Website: walmart
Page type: gifting
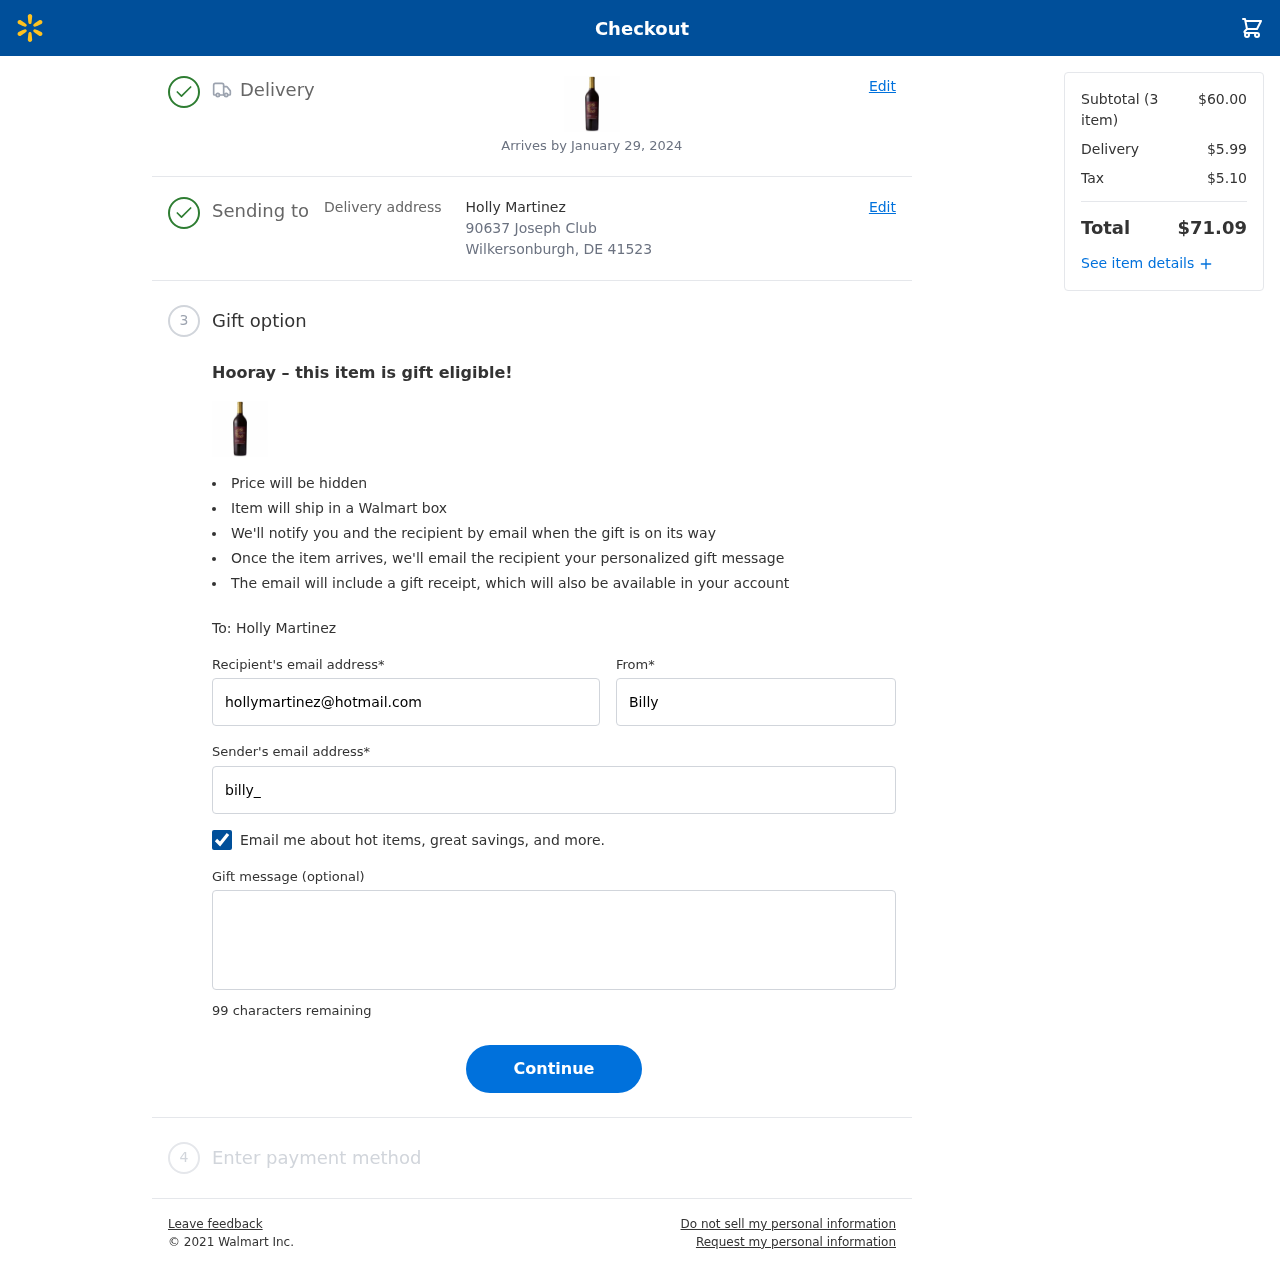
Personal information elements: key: PII_CITY_STATE_ZIP
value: Wilkersonburgh, DE 41523
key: PII_EMAIL
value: billy_kirk@gmail.com
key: PII_FIRSTNAME
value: Billy
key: PII_GIFT_EMAIL
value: hollymartinez@hotmail.com
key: PII_GIFT_FULLNAME
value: Holly Martinez
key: PII_GIFT_MESSAGE
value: Happy birthday, Holly! I thought you’d enjoy this special red blend for your celebration—perfect for toasting to another amazing year ahead. Cheers to you and all the wonderful moments to come!

Billy
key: PII_STREET
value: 90637 Joseph Club
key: PII_GIFT_FIRSTNAME
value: Holly
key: PII_GIFT_LASTNAME
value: Martinez
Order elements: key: ORDER_DELIVERY_DATE
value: Arrives by January 29, 2024
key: ORDER_NUM_ITEMS
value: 3
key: ORDER_SUBTOTAL
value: $60.00
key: ORDER_SHIPPING_COST
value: $5.99
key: ORDER_TAX
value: $5.10
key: ORDER_TOTAL
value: $71.09